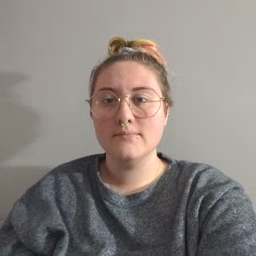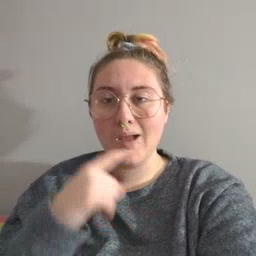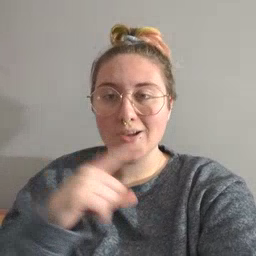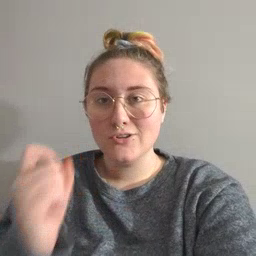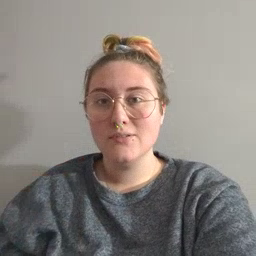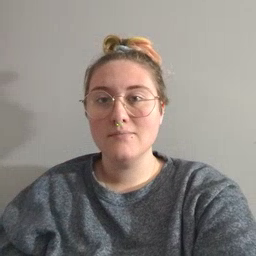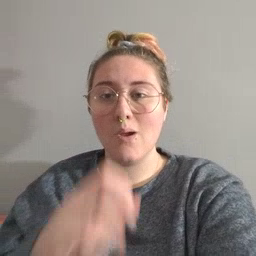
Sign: dryer